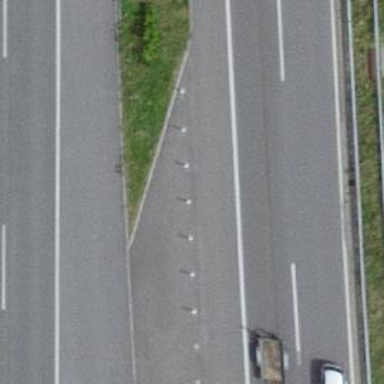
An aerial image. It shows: Bollard.